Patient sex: M
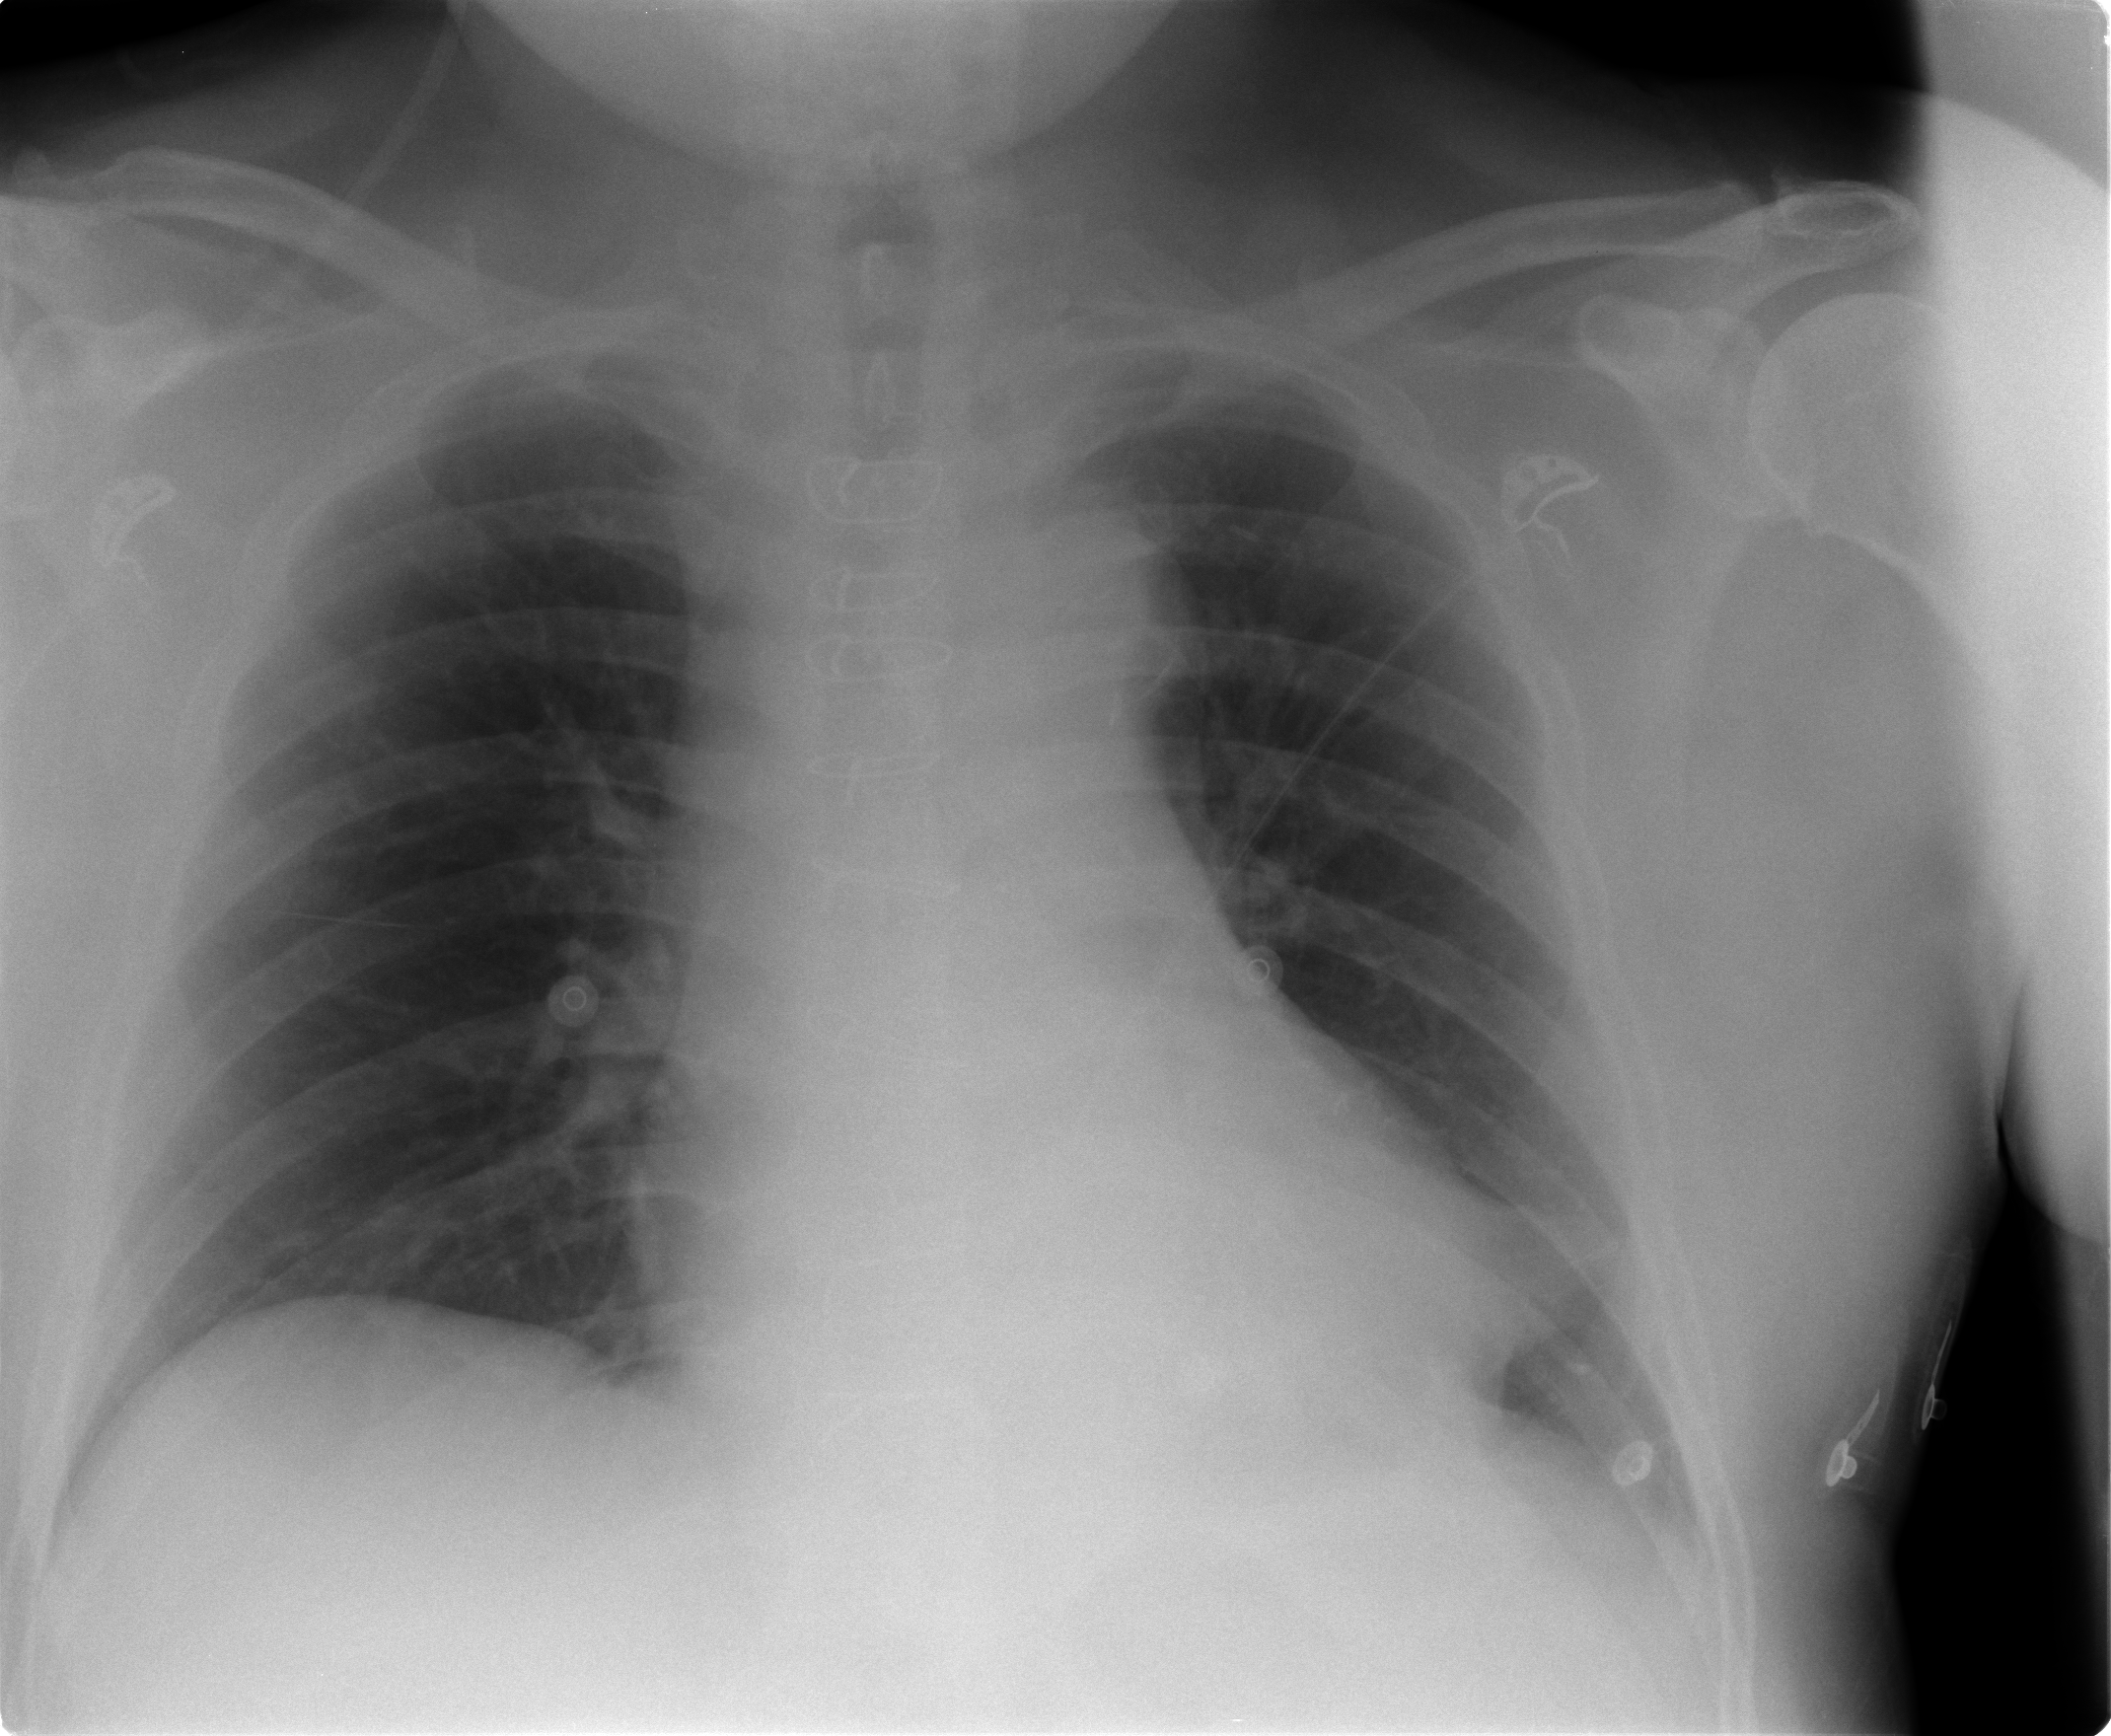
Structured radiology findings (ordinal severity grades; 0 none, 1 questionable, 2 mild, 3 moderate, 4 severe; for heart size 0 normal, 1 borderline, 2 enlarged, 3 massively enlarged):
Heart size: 2
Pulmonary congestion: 0
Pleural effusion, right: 0
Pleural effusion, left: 2
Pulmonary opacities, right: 0
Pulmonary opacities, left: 0
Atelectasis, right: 2
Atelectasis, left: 2